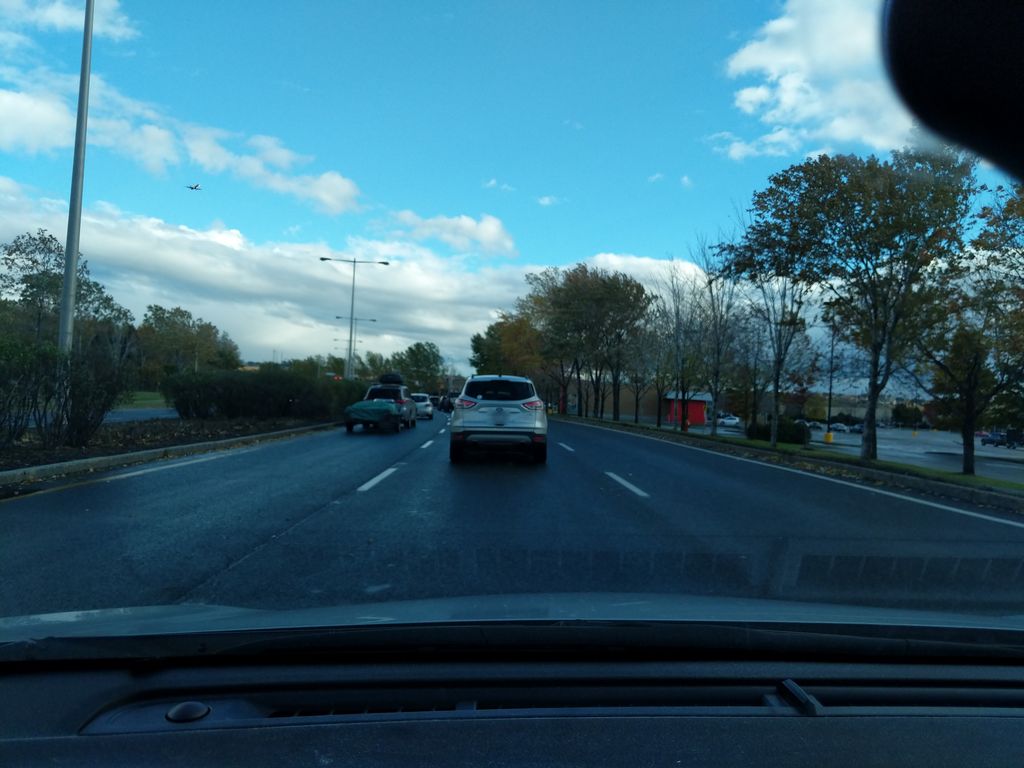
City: quebec_city